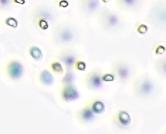
Label: Phaeocystis